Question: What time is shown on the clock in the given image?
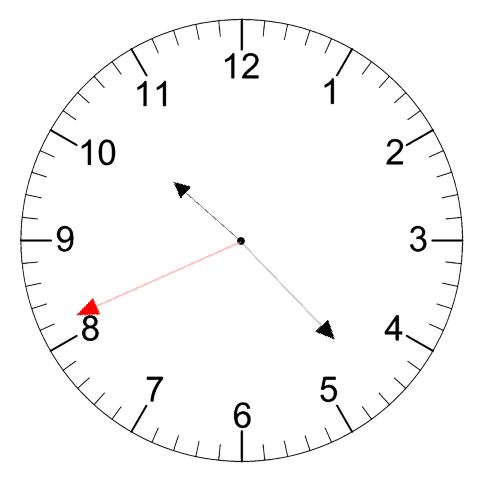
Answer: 10:22:41